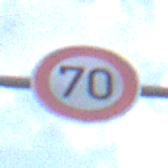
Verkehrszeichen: Geschwindigkeit70
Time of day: SunriseSunset
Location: Outdoor (Nature)
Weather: PartlyCloudy
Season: NotSpecified
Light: Natural